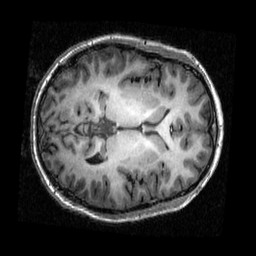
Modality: T1w
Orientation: axial
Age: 19
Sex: male